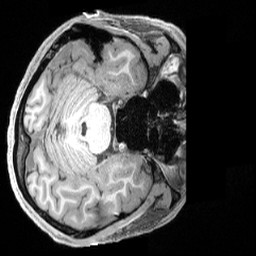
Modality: T1w
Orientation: axial
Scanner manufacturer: siemens
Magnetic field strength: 3 T
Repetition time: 2.4 s
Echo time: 0.00222 s